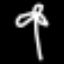
Label: palm tree